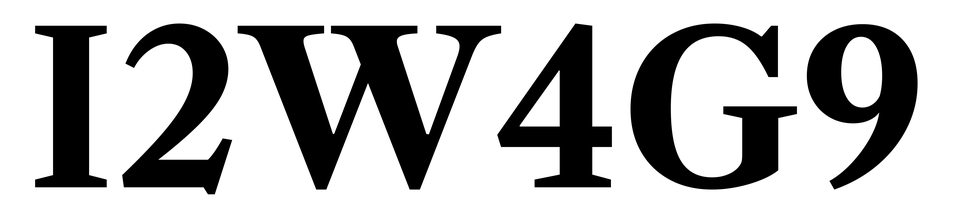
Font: LibreCaslonText_Bold